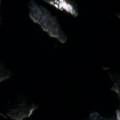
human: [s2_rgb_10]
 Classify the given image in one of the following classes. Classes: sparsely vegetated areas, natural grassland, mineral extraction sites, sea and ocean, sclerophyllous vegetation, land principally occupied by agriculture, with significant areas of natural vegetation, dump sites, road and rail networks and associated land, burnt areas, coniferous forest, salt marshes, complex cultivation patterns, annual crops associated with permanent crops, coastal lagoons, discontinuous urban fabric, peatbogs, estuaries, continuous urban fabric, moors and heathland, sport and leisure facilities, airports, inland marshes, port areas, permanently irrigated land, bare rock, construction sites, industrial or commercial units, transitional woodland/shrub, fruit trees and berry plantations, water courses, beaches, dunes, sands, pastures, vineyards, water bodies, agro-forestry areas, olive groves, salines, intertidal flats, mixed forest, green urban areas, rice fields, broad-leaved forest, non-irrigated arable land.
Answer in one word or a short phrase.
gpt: coniferous forest, mixed forest, water bodies